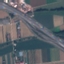
Land use / land cover class: Highway